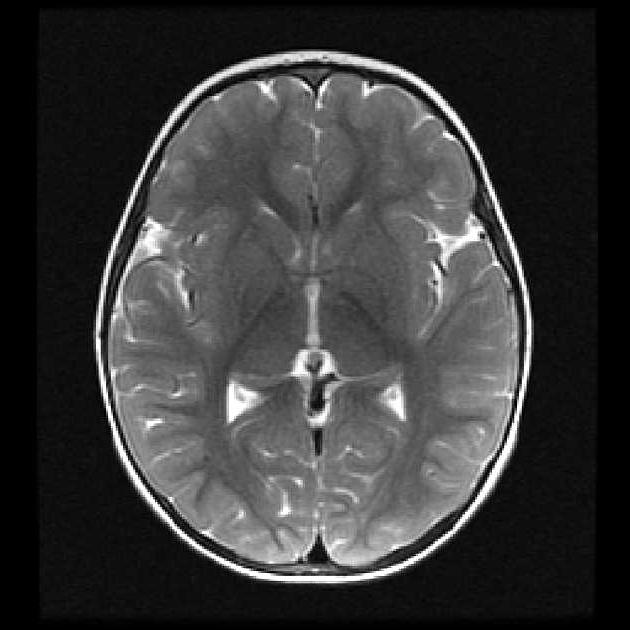
Label: notumor